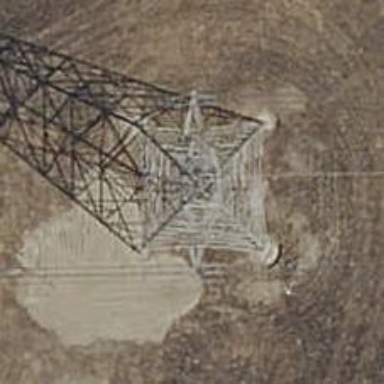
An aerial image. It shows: Power tower.